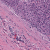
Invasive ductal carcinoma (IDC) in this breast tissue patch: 0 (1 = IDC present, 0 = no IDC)